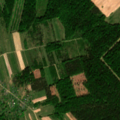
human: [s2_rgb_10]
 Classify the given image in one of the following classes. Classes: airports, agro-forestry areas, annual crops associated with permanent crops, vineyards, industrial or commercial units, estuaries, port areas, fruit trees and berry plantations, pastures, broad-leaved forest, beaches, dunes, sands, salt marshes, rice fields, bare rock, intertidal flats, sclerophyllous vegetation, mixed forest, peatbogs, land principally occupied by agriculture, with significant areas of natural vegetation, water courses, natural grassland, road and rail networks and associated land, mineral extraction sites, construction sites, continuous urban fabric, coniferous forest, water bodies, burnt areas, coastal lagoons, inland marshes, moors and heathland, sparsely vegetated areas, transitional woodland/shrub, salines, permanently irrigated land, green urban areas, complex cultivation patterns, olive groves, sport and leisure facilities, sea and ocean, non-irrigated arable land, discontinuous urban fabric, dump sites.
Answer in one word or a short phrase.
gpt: non-irrigated arable land, pastures, complex cultivation patterns, broad-leaved forest, mixed forest